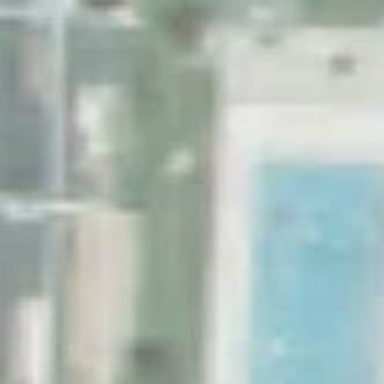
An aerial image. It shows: Swimming pool located in leisure land.